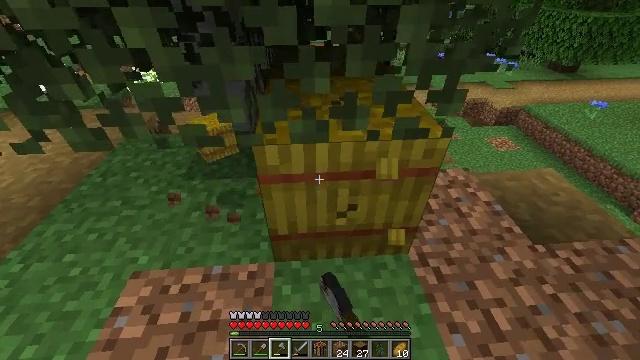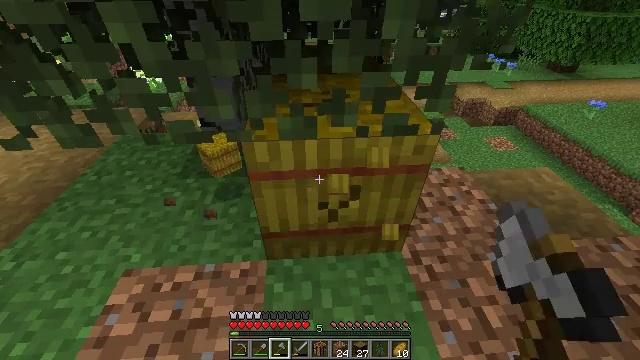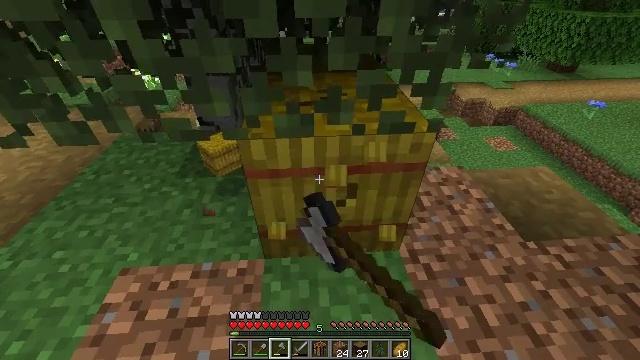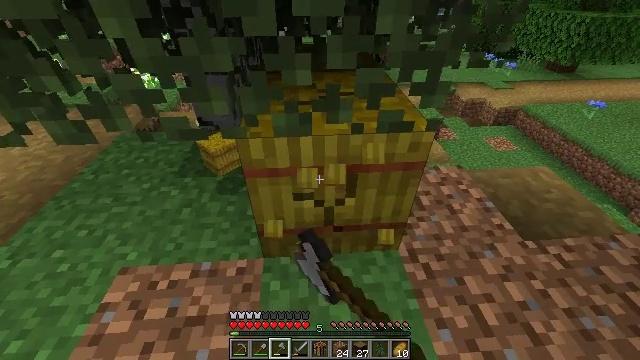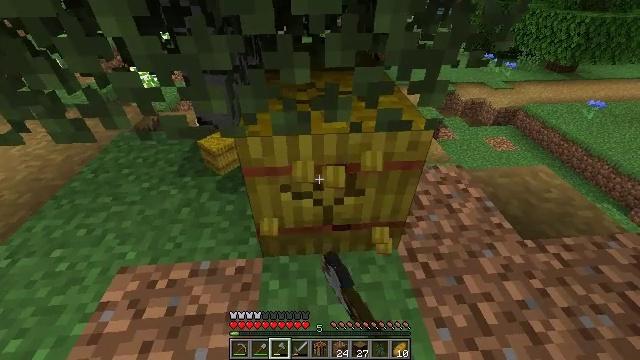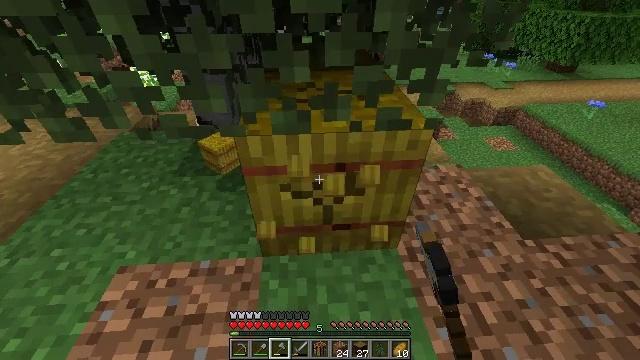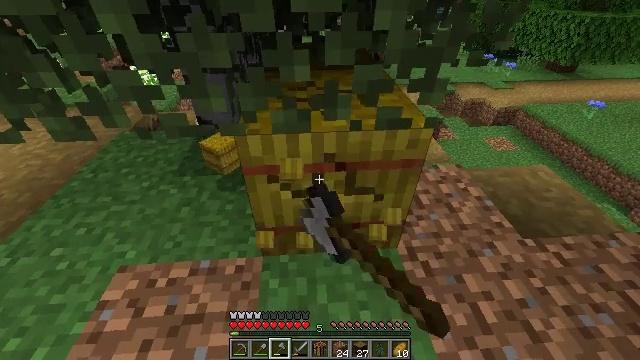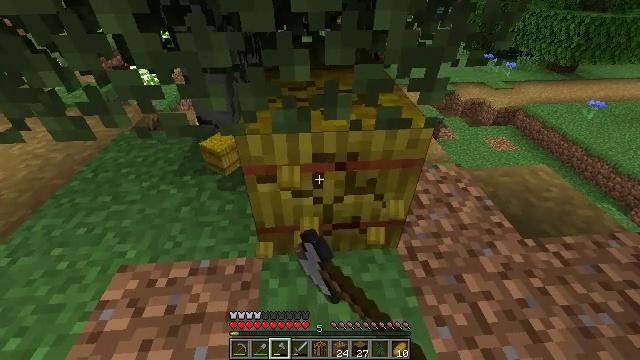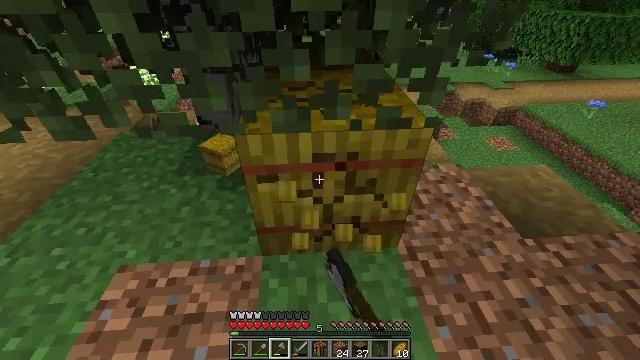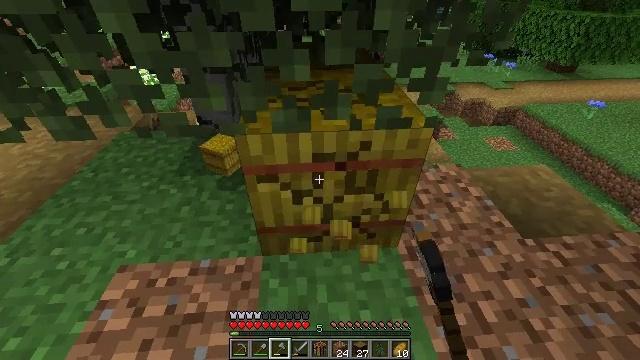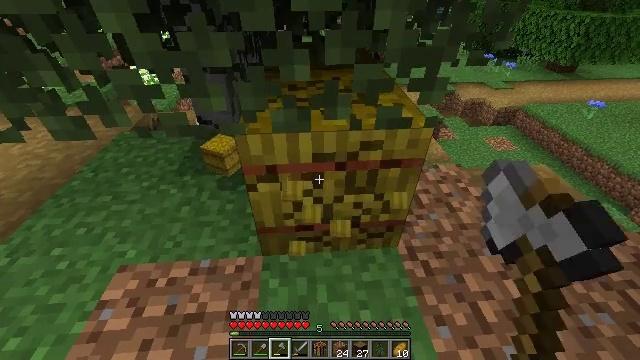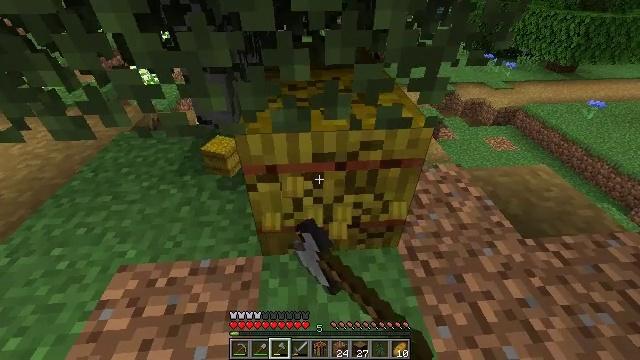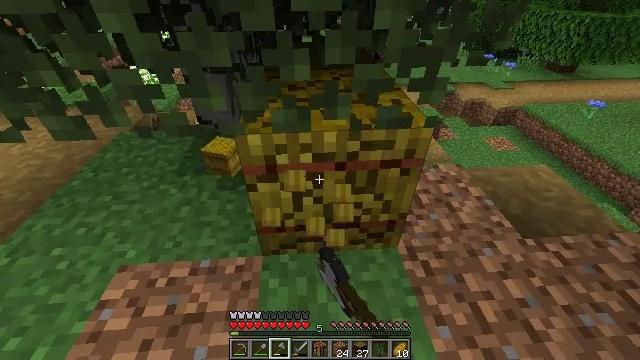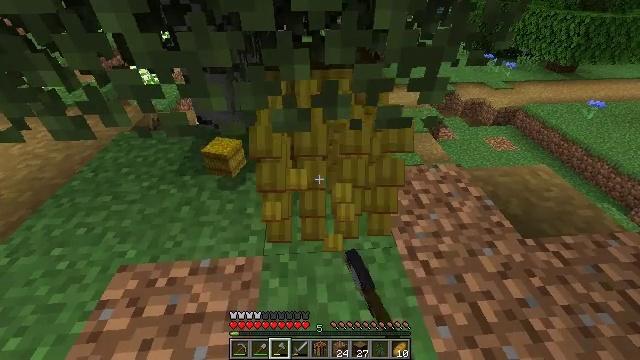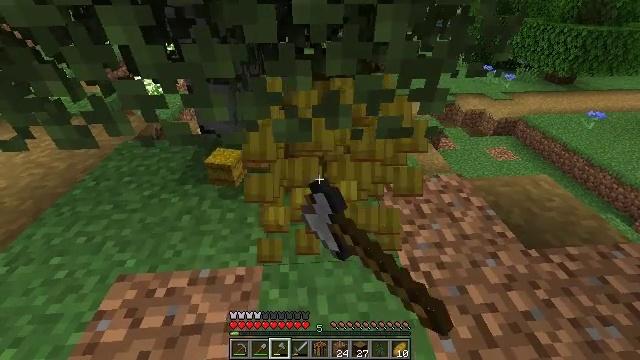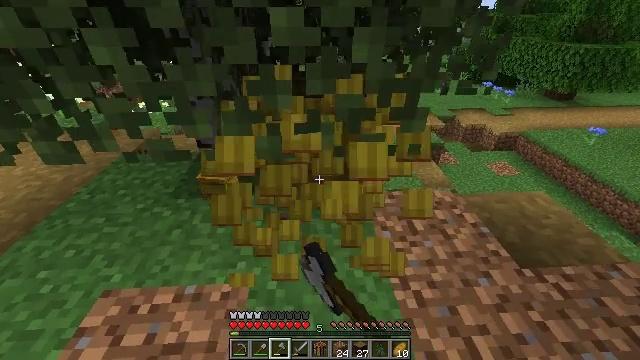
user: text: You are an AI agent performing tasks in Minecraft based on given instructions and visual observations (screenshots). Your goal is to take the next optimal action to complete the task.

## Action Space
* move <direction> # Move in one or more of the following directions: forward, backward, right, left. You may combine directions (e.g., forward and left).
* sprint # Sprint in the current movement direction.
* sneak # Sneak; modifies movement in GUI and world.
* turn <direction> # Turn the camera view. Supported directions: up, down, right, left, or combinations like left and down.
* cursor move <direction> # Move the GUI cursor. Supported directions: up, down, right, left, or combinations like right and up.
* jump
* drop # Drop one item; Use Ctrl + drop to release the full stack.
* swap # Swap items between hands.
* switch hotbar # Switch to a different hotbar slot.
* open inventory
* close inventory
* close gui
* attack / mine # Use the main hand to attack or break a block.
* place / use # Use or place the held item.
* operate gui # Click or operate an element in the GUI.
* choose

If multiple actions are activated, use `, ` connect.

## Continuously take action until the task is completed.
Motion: motion action
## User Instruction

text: Collect a hay block for crafting.
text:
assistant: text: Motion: attack / mine
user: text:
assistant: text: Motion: attack / mine
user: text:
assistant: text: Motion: attack / mine
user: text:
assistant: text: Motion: attack / mine
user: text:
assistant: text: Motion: attack / mine
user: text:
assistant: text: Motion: attack / mine
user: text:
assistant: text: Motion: attack / mine
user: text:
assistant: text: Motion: attack / mine
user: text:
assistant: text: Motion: attack / mine
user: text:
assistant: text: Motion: attack / mine
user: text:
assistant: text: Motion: attack / mine
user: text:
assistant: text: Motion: attack / mine
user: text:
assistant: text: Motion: attack / mine
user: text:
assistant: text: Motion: turn up, attack / mine
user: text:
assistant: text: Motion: move right, turn up, attack / mine
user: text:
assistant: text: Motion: move forward and move right, turn left and up, attack / mine
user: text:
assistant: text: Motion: move forward and move right, turn up, attack / mine
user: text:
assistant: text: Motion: attack / mine